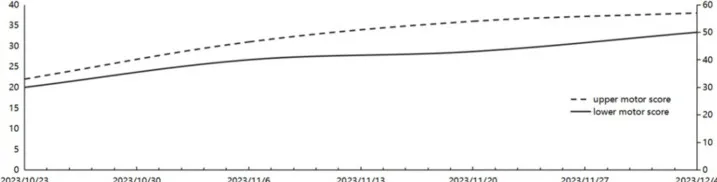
The changes of the patient's function. The ASIA score. The upper and lower motor score.
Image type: chart (chart)